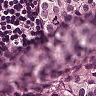
Metastatic tissue present: yes